Field crop: tomato
Growth stage: 1
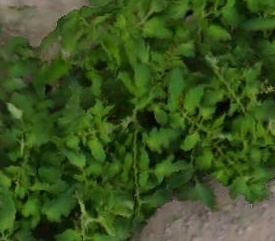
Species: tomato